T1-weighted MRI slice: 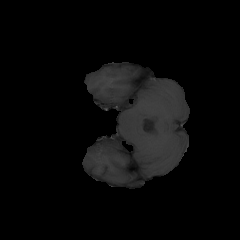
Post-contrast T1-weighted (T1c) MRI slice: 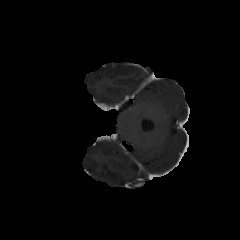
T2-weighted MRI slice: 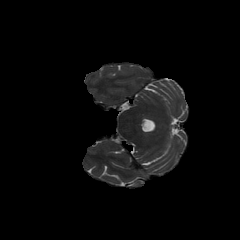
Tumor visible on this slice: no